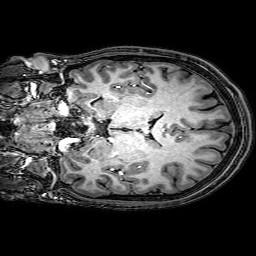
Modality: T1w
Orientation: coronal
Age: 23
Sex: male
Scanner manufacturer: philips
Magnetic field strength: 3 T
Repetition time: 0.009 s
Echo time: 0.0035 s